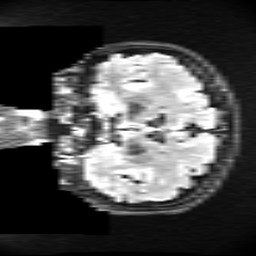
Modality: FLAIR
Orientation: coronal
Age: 26
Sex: female
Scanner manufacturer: ge
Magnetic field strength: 3 T
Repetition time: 11 s
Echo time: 0.1497 s